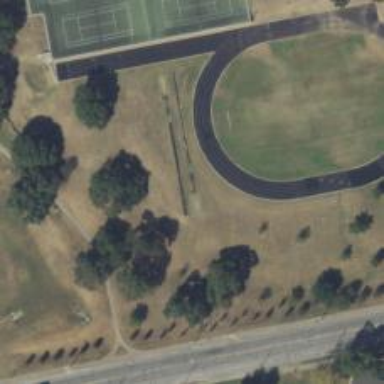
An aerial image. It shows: Athletic track located in leisure land area.